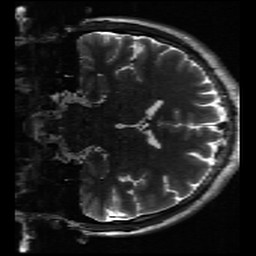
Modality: inplaneT2
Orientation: coronal